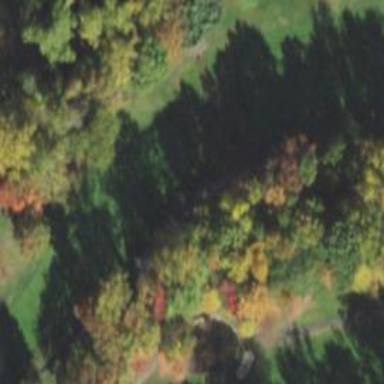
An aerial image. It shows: Service road that includes bridge over golf cart path.